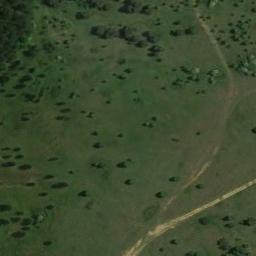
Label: meadow